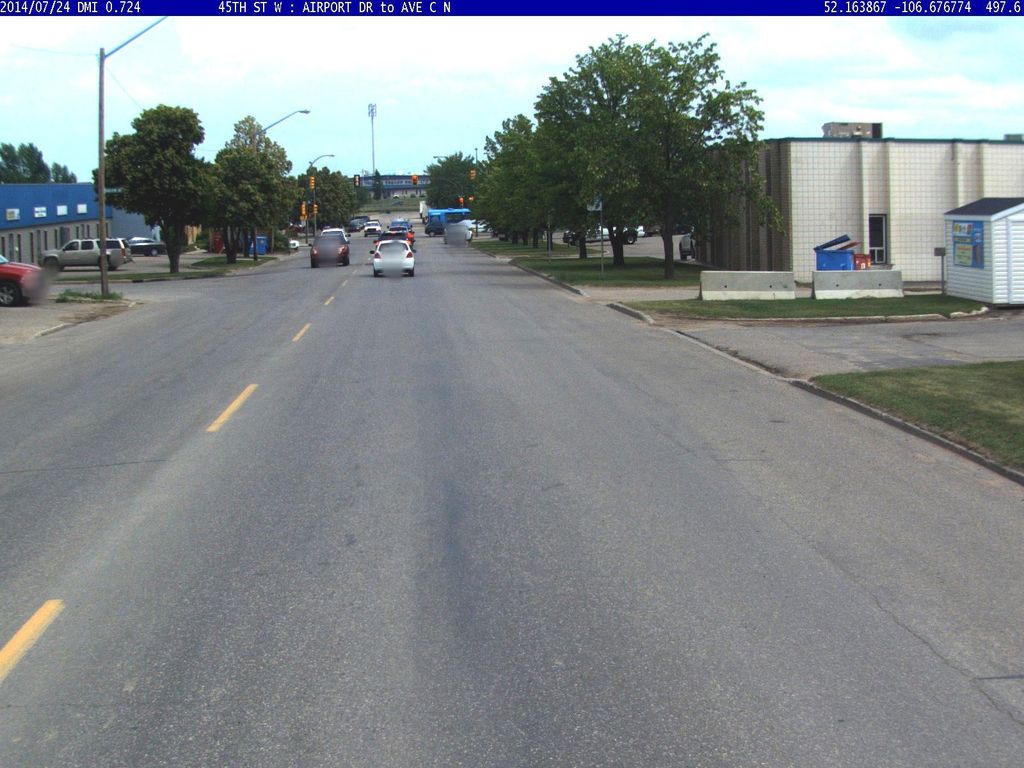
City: saskatoon